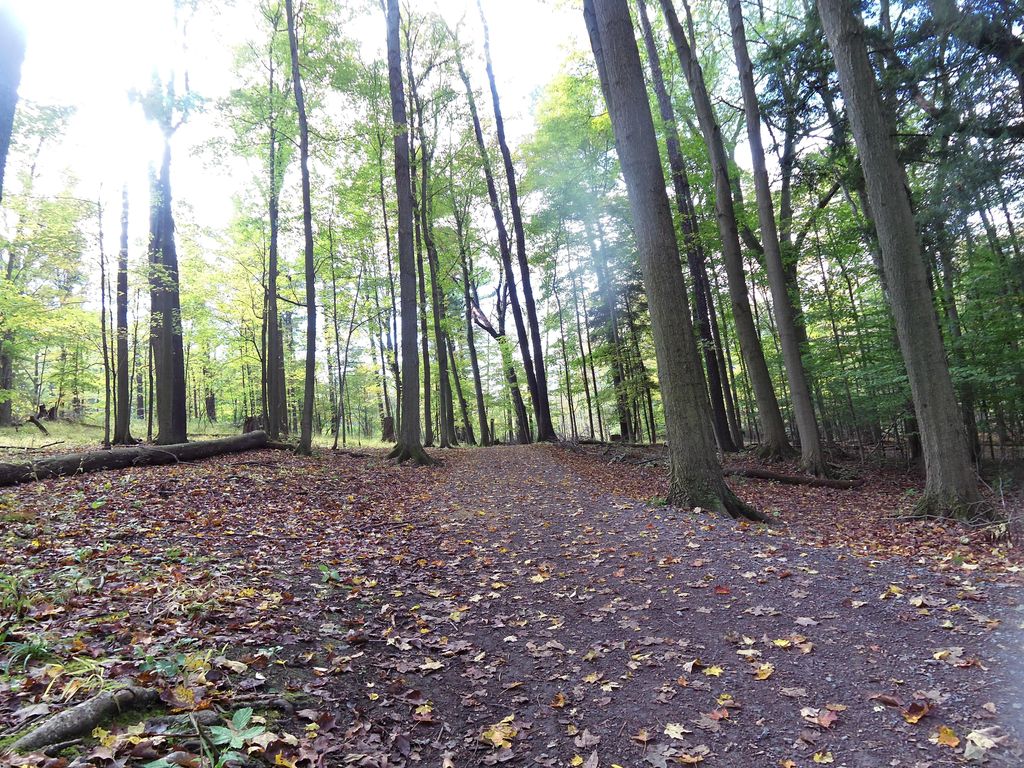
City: hamilton